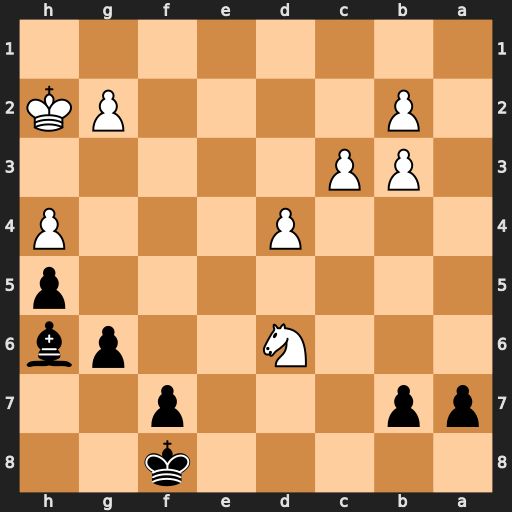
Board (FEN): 5k2/pp3p2/3N2pb/7p/3P3P/1PP5/1P4PK/8
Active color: b
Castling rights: -
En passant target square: -
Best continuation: Bf4+ Kg1 Bxd6